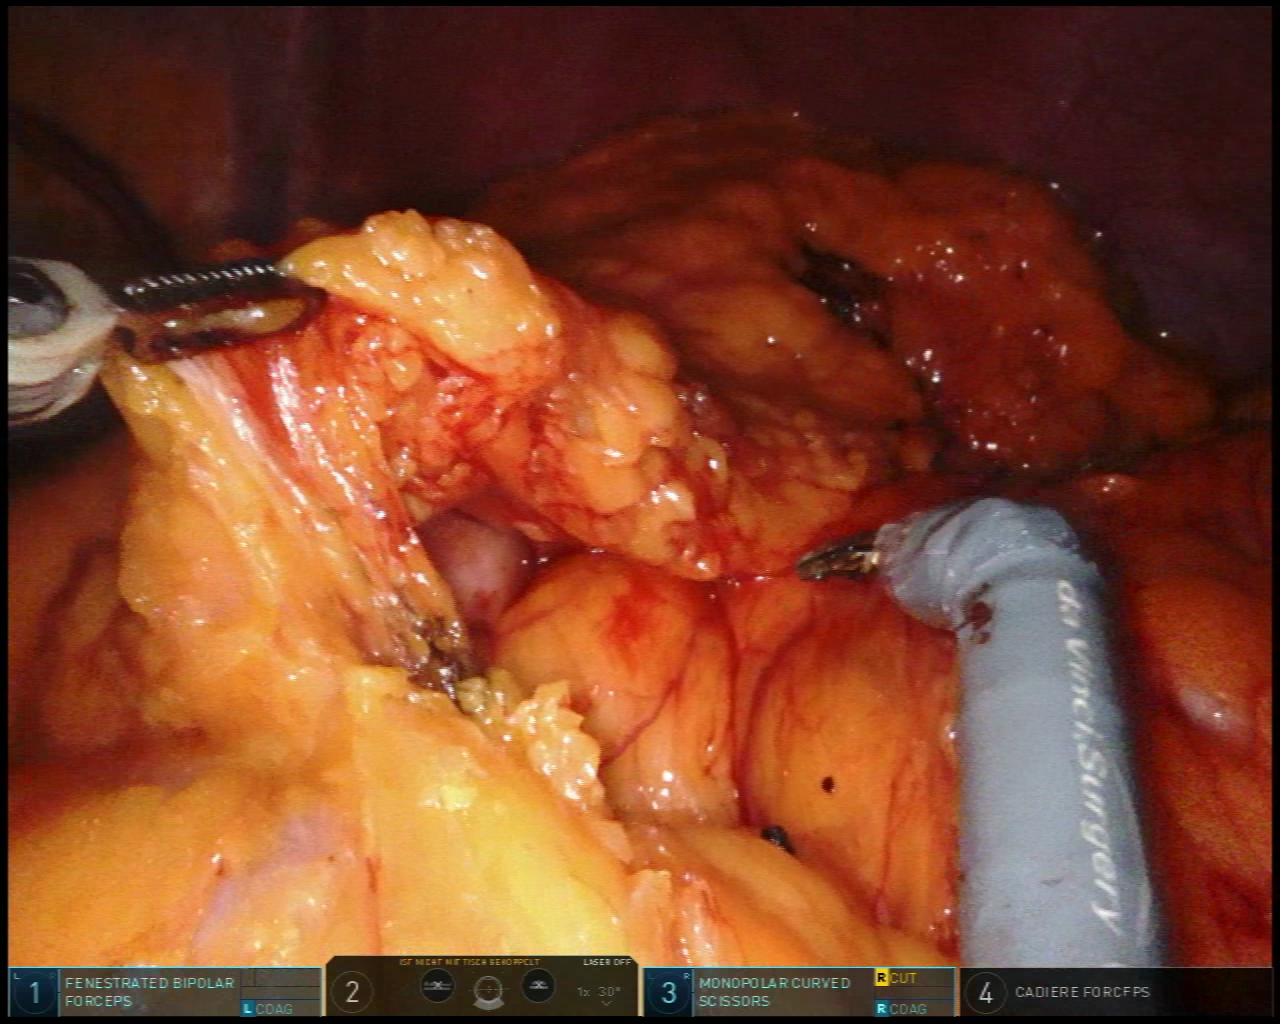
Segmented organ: stomach
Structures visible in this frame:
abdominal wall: yes
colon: yes
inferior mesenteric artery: no
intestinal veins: no
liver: no
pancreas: no
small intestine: no
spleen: no
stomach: yes
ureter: no
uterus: no
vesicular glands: no